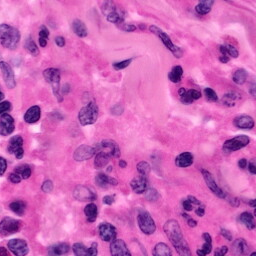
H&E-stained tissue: Pancreatic